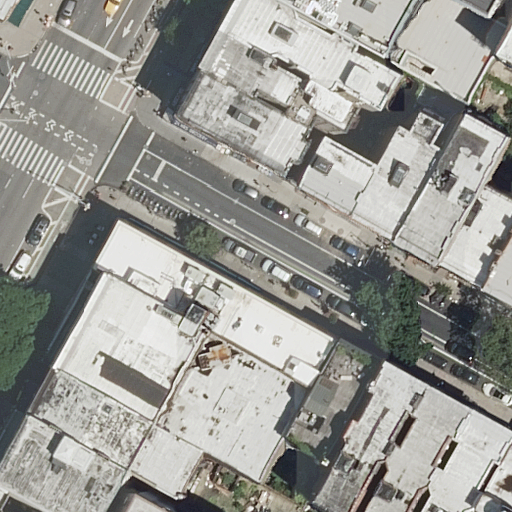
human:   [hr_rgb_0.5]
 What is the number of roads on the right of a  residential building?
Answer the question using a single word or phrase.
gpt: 7

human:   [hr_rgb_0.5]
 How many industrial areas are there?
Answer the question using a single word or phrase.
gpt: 0

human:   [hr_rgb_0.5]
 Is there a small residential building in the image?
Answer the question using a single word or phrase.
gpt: yes

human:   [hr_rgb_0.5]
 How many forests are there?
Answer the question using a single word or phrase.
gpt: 0

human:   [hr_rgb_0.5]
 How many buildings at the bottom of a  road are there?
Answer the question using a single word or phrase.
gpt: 17

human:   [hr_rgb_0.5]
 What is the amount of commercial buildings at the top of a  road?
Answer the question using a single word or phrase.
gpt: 0

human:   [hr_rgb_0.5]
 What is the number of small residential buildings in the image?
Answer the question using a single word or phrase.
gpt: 7

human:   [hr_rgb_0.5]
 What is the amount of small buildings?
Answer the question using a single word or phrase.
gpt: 7

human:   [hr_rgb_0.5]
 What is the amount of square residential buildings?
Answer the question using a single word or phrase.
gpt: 0

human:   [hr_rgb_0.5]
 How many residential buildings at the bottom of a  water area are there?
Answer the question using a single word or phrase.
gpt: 0

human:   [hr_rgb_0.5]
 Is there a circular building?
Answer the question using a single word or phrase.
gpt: no

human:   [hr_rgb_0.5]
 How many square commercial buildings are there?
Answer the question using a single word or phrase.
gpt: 0

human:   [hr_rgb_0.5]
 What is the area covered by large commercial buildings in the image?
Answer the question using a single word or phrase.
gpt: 0m2

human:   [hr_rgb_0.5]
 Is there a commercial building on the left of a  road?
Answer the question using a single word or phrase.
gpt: no

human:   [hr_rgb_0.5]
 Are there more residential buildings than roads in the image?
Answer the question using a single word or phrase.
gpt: yes

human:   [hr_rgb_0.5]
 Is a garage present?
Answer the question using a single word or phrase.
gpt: no

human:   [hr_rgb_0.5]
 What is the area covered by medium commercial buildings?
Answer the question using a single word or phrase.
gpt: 0m2

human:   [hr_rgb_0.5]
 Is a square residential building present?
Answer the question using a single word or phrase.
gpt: no

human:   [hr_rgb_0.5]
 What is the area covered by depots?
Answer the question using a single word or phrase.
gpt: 0m2

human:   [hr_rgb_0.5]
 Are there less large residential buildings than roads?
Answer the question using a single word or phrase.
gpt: yes

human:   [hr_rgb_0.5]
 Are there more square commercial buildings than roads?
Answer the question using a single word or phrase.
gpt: no

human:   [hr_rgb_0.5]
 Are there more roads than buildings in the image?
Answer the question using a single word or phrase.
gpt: no

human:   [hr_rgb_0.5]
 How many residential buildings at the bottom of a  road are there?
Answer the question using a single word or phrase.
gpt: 17

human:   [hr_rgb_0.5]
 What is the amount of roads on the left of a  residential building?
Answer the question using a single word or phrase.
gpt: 7

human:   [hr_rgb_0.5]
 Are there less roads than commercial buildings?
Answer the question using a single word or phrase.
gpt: no

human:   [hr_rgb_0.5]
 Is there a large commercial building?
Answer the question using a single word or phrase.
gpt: no

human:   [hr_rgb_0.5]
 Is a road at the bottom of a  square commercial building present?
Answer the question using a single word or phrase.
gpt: no

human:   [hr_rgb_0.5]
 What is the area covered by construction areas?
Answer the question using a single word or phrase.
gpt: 0m2

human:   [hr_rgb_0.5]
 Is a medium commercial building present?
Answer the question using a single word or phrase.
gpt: no

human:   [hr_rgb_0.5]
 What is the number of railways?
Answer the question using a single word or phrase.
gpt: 0

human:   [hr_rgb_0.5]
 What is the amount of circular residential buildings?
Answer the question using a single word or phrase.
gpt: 0

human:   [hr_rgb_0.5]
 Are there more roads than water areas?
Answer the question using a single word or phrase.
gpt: yes

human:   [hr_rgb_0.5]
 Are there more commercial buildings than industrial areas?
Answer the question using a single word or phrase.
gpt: no

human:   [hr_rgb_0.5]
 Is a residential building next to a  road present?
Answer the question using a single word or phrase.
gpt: yes

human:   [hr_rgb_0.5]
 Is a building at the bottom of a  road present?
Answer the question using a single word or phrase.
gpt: yes

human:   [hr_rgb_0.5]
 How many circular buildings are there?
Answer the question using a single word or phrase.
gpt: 0